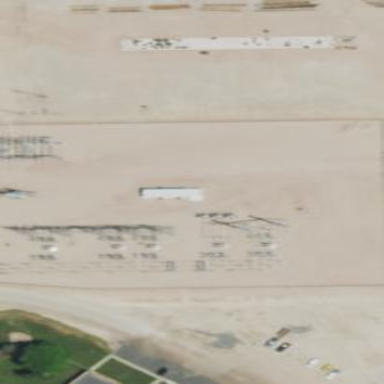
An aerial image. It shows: Power substation.